Question: I suspect that I turned on yellow whitespace highlighting with some unknown key combination. But now, duly annoyed by the yellow highlighting, I would like to know how I might turn it off. All searches so far have been fruitless and I've never seen this behavior before.

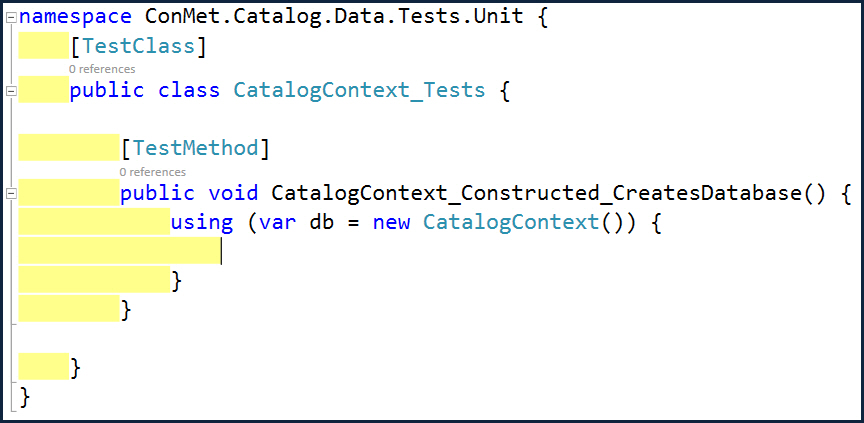
Answer: I noticed these yellow highlights after installing
Menees VS Tools Extension for Visual Studio.
Disabling this extension also disables the highlights.